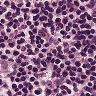
Metastatic tissue present: no